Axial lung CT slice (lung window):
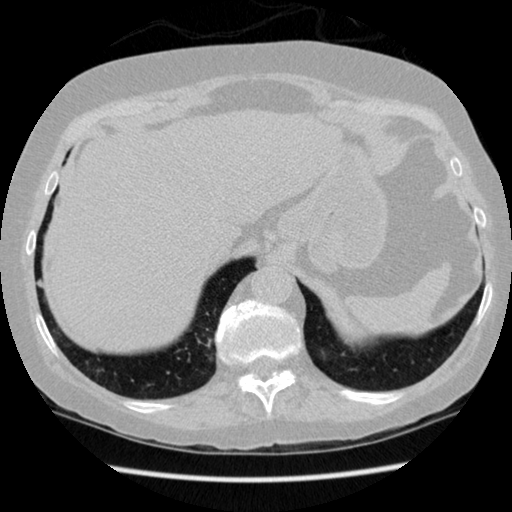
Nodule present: yes
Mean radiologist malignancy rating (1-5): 1